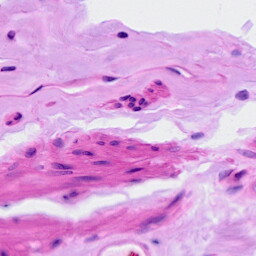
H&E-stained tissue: Ovarian